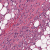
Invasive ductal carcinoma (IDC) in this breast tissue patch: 0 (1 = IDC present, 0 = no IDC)